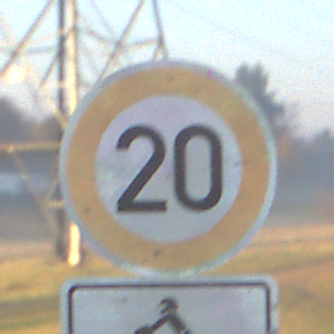
Verkehrszeichen: Geschwindigkeit20
Zusatzzeichen unten: HinweisDurchSinnbild18
Umgebung: Outdoor, Nature
Tageszeit: SunriseSunset
Wetter: Clear
Licht: Natural
Jahreszeit: NotSpecified
Kontrast: HighContrast